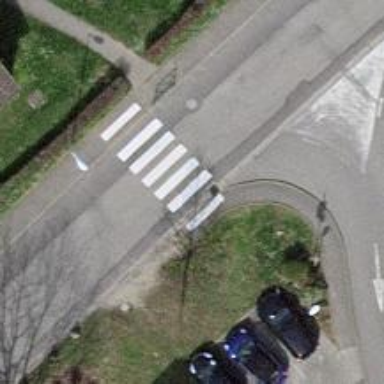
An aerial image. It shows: Uncontrolled zebra crossing on the road.